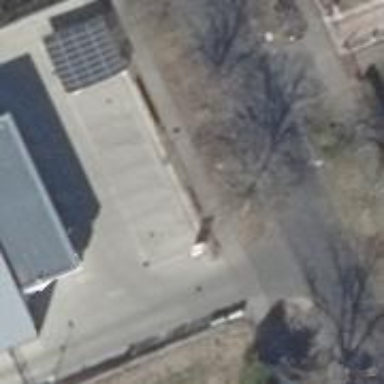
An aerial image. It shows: Fuel station.